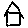
Label: house